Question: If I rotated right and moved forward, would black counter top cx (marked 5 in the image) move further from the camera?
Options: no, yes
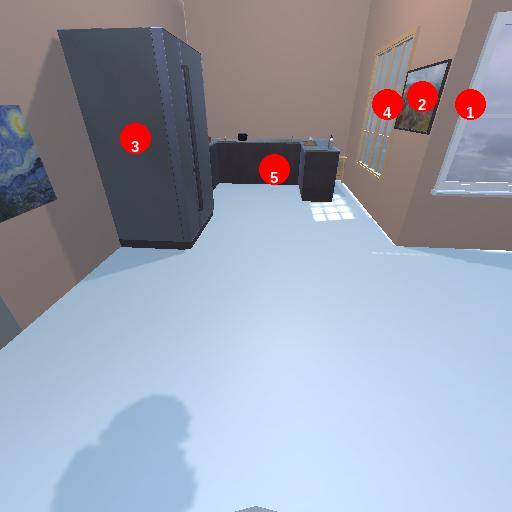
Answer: no